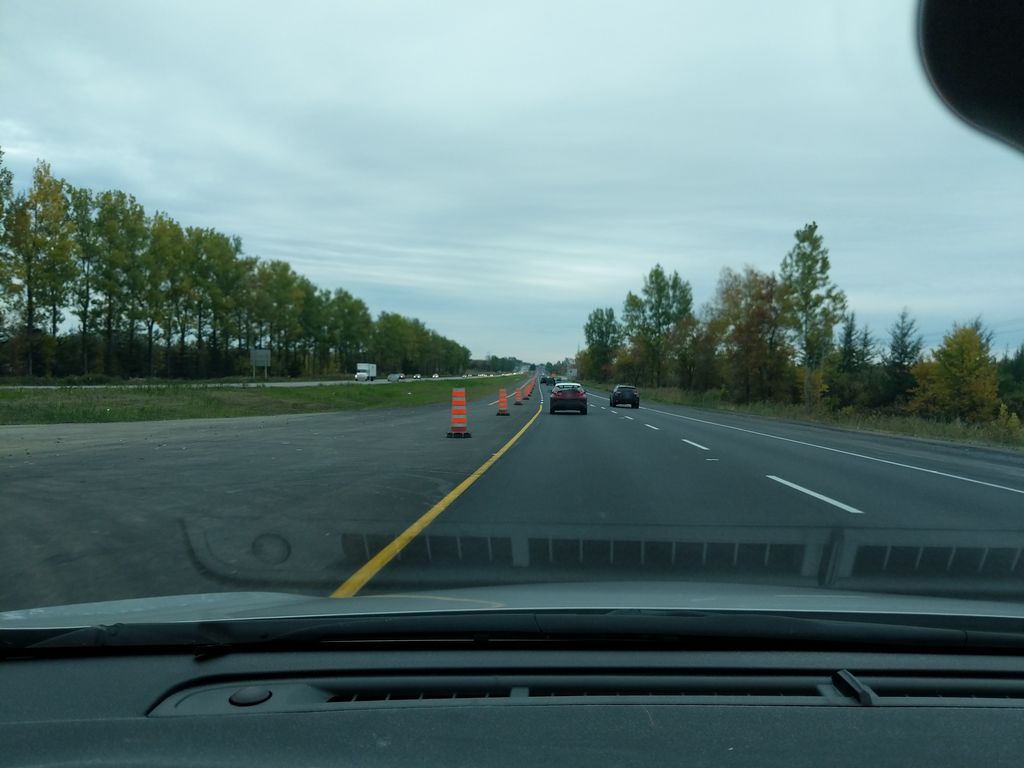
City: quebec_city